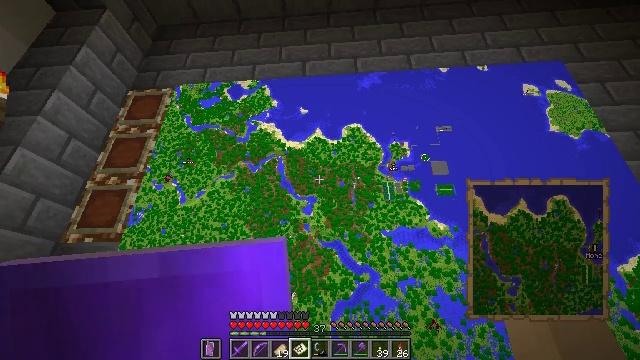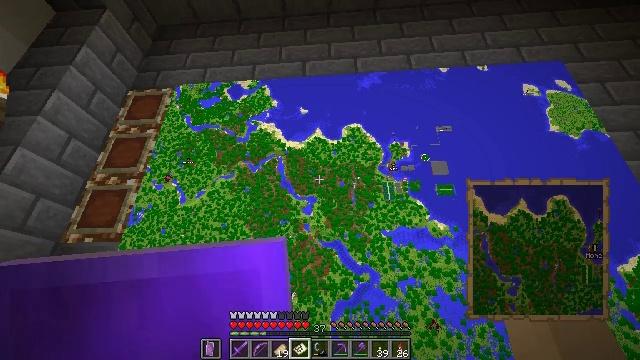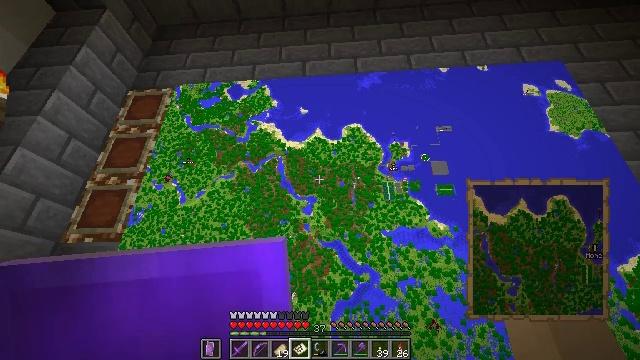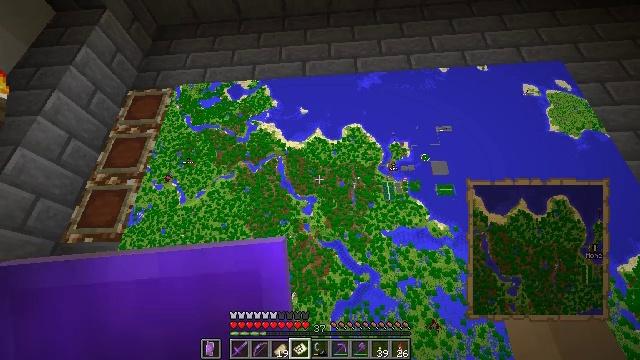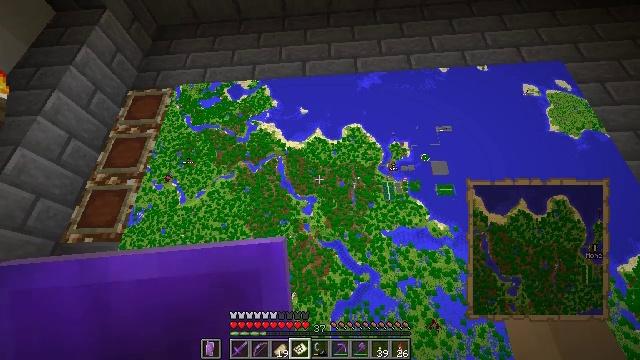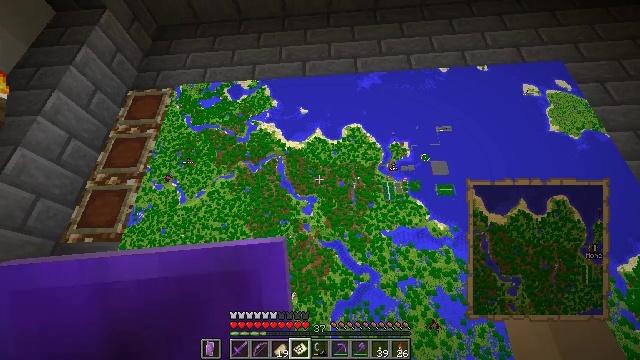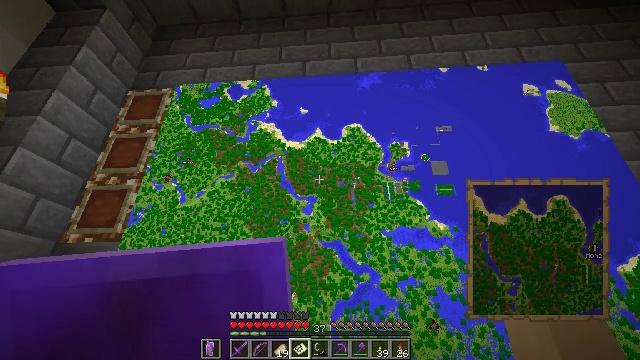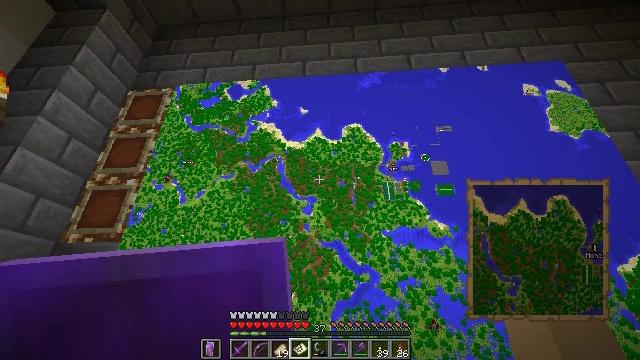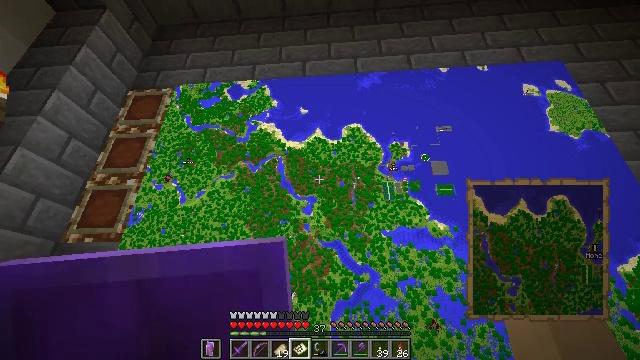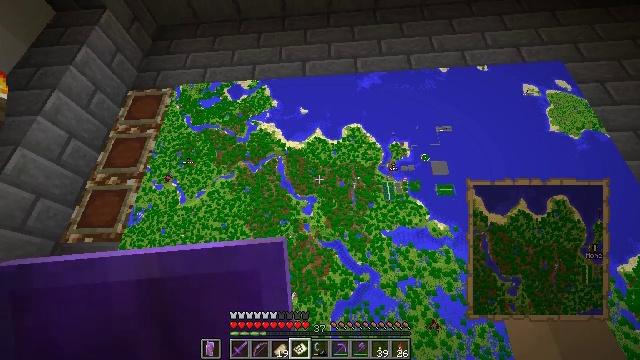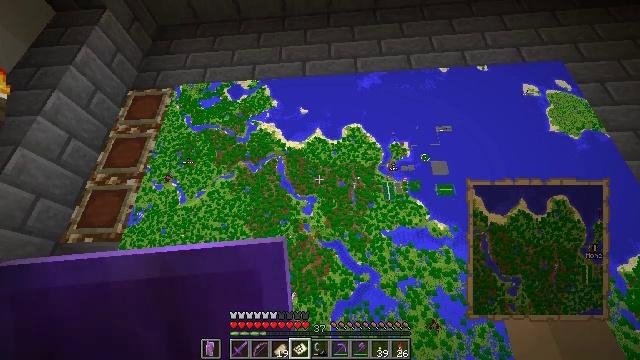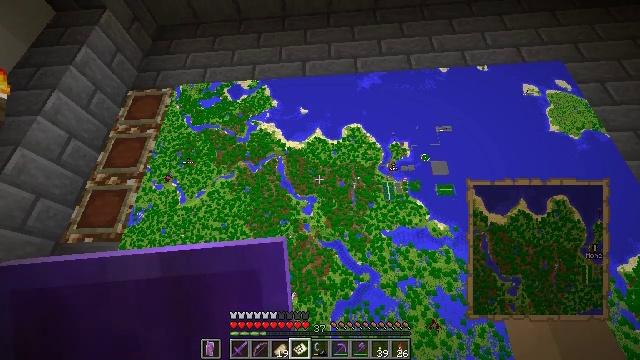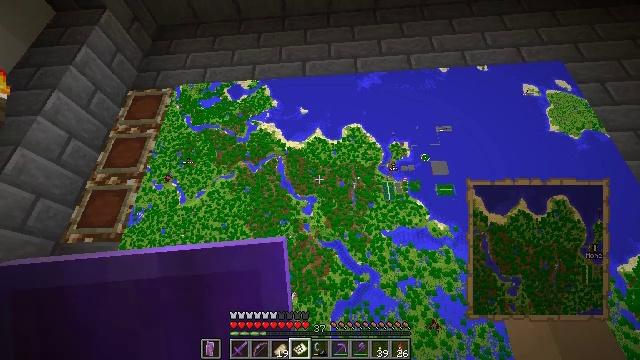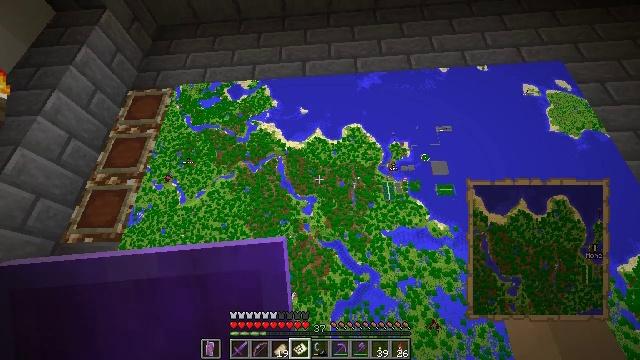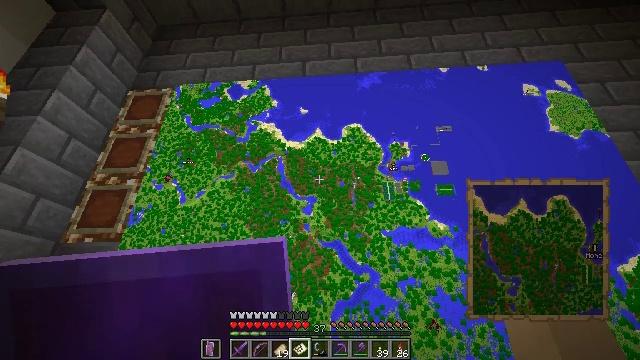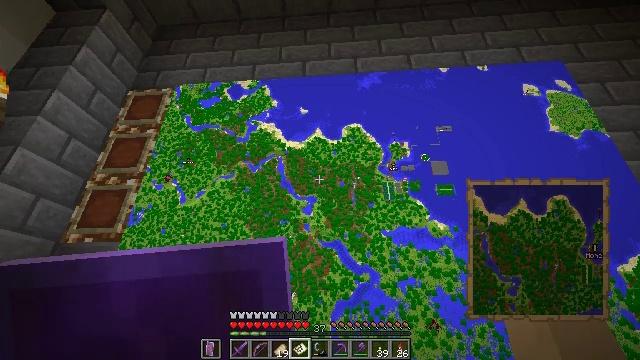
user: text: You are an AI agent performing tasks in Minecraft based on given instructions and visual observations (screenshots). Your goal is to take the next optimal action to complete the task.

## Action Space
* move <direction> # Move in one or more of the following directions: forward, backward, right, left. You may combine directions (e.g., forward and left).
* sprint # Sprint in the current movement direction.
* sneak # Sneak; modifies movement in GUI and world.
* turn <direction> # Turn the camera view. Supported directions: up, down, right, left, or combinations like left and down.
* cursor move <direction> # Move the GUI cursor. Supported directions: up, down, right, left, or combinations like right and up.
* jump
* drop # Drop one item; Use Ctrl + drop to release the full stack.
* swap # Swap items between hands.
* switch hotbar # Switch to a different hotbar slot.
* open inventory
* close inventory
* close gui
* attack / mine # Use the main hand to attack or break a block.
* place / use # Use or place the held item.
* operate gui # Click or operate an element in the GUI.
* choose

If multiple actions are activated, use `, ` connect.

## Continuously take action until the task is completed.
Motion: motion action
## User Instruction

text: Create a filled map at the crafting station.
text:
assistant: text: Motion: no_op
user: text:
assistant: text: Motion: no_op
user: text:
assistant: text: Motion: no_op
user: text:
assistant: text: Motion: no_op
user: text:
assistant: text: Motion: no_op
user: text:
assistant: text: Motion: no_op
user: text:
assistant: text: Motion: no_op
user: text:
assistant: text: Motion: no_op
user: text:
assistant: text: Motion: no_op
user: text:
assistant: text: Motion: no_op
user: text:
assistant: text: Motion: no_op
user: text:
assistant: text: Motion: no_op
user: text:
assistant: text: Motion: no_op
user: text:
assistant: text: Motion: no_op
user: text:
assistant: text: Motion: no_op
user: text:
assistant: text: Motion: no_op
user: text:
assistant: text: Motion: no_op
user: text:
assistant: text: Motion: no_op
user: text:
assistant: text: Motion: no_op
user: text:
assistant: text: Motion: no_op
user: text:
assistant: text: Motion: no_op
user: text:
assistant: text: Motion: no_op
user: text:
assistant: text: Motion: no_op
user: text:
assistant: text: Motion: no_op
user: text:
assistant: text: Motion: no_op
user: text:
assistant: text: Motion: no_op
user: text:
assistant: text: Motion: no_op
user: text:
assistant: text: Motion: no_op
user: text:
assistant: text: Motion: no_op
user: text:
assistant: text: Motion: no_op